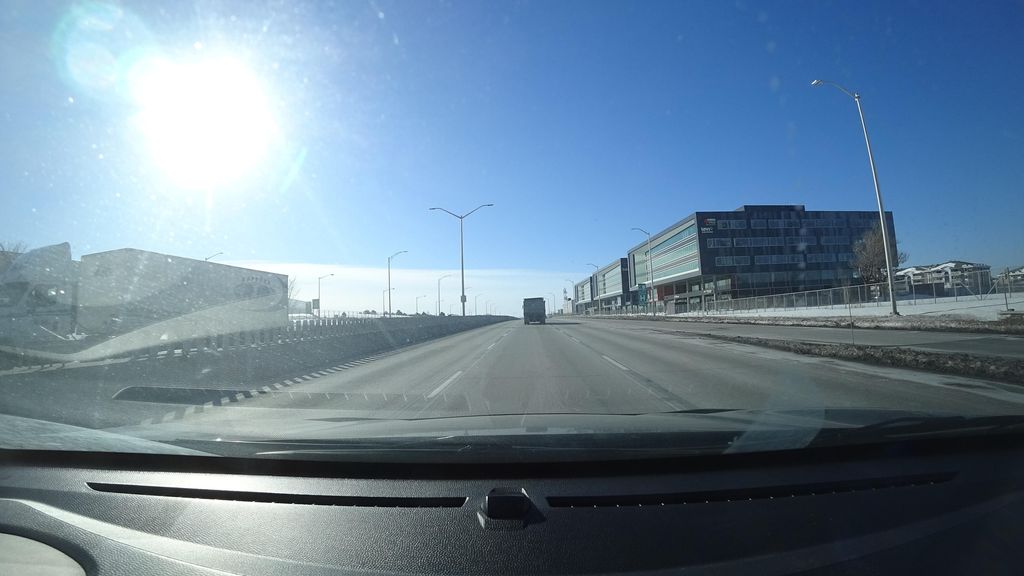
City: quebec_city